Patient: sex M, age 43
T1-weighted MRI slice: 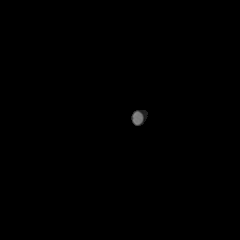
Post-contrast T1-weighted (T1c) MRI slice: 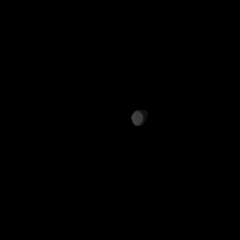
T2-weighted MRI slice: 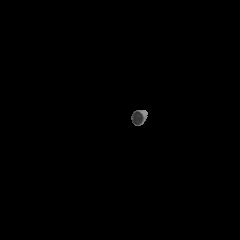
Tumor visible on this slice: no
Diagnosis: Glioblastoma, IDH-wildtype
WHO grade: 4